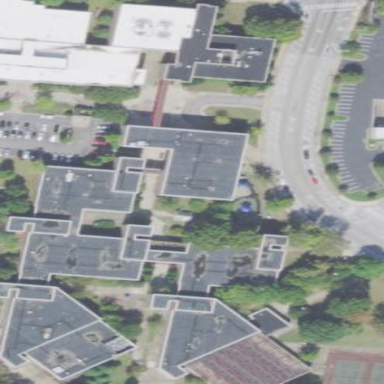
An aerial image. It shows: College building.